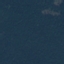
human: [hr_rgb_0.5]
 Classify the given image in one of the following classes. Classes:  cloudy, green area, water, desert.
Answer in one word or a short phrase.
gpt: green area